Question: I've seen <URL>.
The example works fine, instantly. However, I don't understand why I can't reproduce the same with "excel.exe %1" under .xla.
Here is a screen of what I tried, initially, "shell" folder seems to be missing for each extension. Since I couldnt get any effect with "shellex", I added it... I can't see my menu :

Please keep in mind I am a registry newbie :)
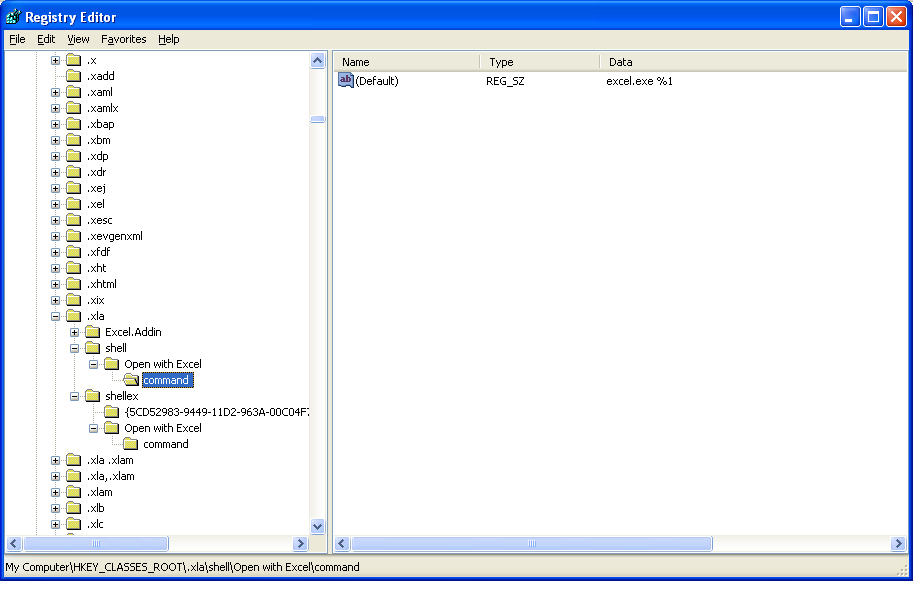
Answer: Perhaps you are missing a level of indirection here. Normally, '.xla' will reference a certain file type, e.g. 'xlafile' and the letter in turn will have 'shell' and 'shellex' subkeys referencing context menu handlers.
See:
- <URL>